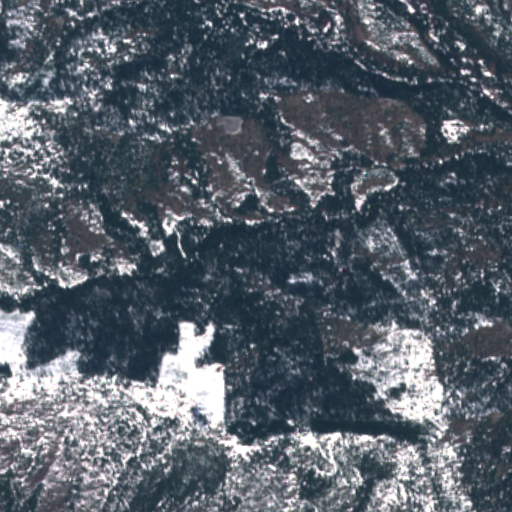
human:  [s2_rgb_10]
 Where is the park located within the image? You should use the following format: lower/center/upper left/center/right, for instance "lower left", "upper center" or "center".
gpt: The park is located in the left of the image.
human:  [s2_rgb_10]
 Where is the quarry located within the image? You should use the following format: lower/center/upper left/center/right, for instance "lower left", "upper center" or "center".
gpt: The quarry is located in the lower left of the image.
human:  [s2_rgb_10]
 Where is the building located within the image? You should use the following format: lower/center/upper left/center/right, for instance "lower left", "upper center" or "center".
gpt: The building is located in the upper right of the image.
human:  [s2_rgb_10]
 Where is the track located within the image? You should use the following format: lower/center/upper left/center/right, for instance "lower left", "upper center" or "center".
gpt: There is no track in the image.